Field crop: maize
Growth stage: 2
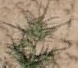
Species: salsola